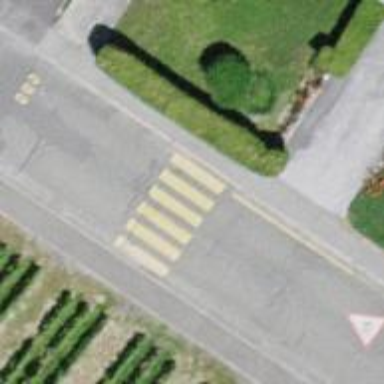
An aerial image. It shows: Marked crossing on footway.